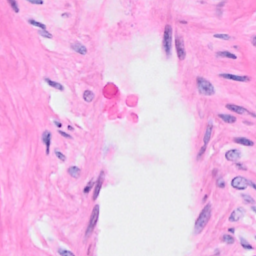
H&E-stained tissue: Breast